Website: walmart
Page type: address-validator
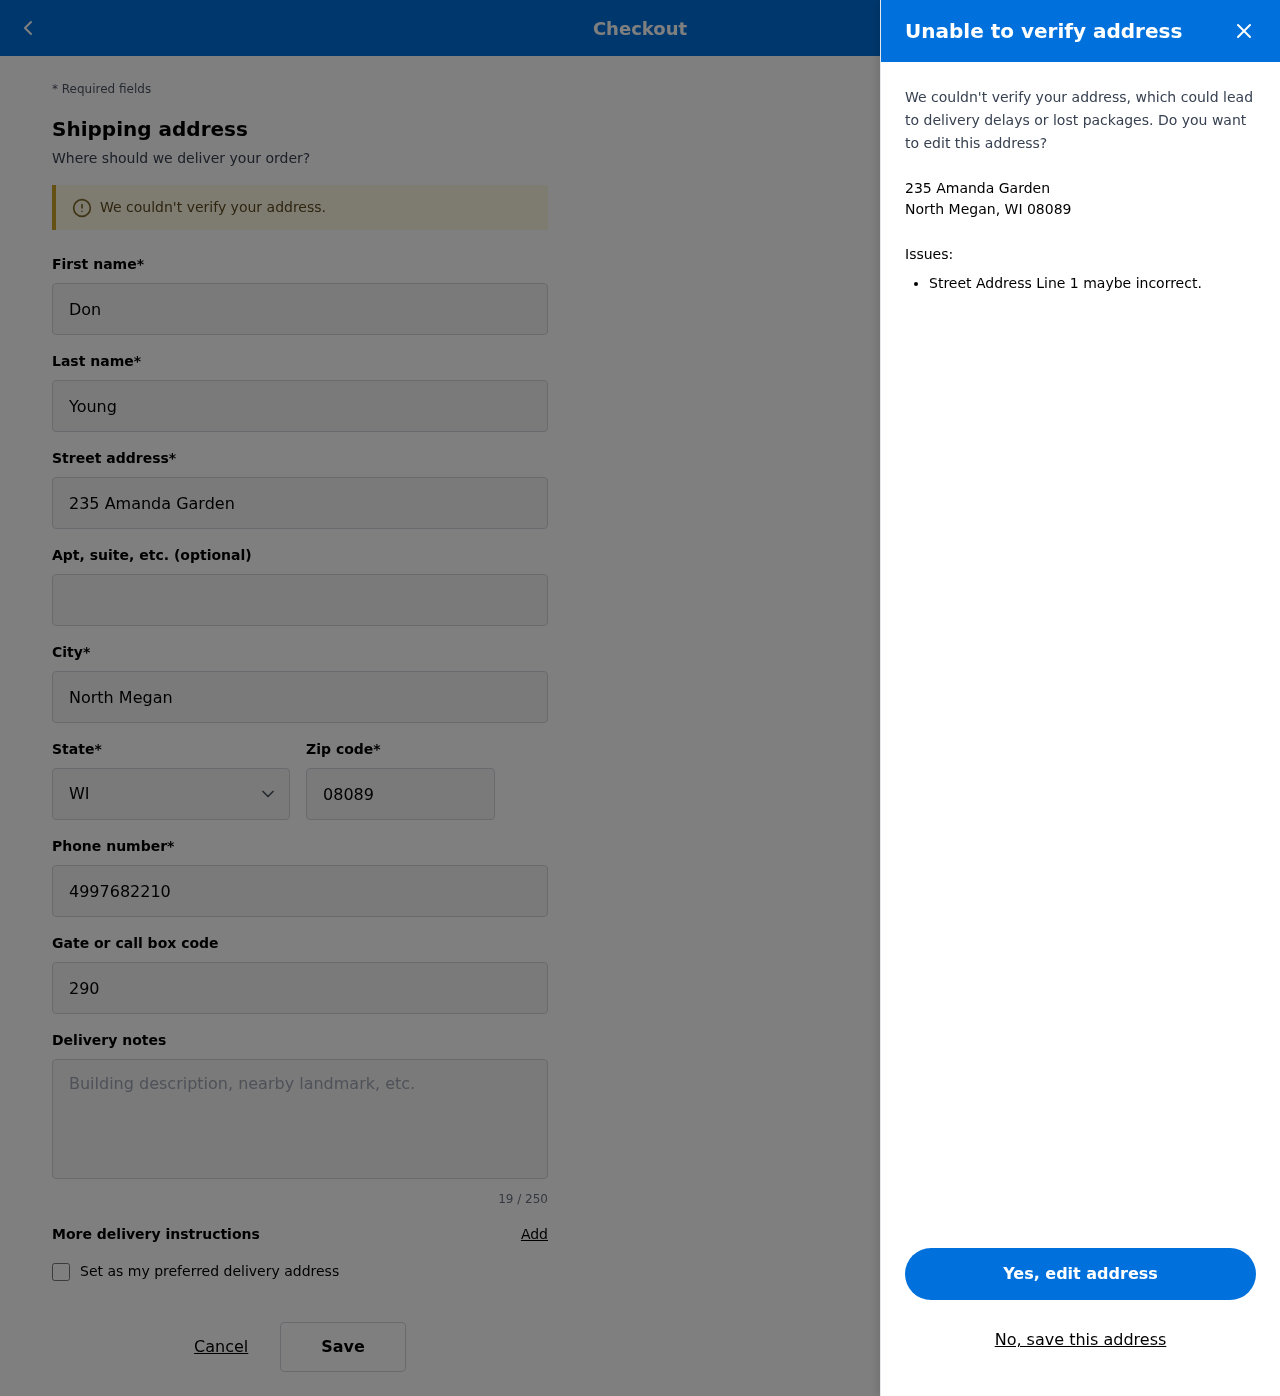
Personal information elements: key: PII_CITY_STATE_ZIP
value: North Megan, WI 08089
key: PII_DELIVERY_INSTRUCTIONS
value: Ring doorbell twice
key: PII_STATE_ABBR
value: WI
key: PII_STREET
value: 235 Amanda Garden
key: PII_FIRSTNAME
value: Don
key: PII_LASTNAME
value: Young
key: PII_CITY
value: North Megan
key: PII_POSTCODE
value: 08089
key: PII_PHONE
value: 4997682210
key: PII_SECURITY_CODE
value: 2907